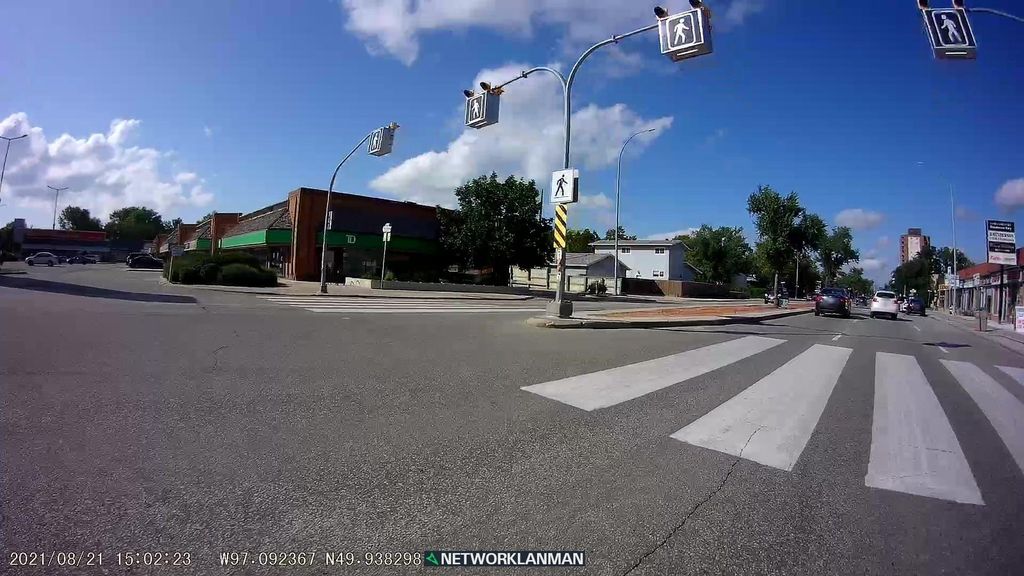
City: winnipeg